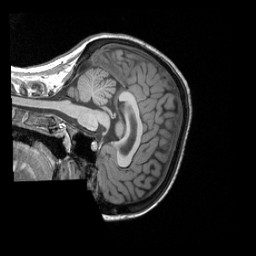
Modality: T1w
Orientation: sagittal
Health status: healthy
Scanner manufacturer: siemens
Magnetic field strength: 3 T
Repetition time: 2.3 s
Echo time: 0.00287 s